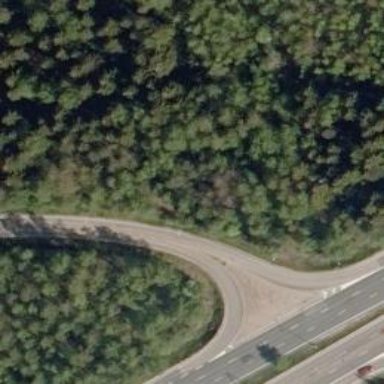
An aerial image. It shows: Trunk link road with asphalt surface.